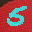
Label: 5